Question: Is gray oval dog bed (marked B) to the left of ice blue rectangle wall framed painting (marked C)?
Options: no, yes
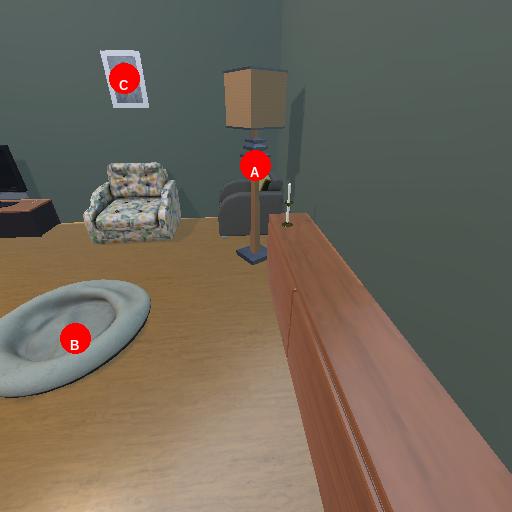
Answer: no